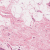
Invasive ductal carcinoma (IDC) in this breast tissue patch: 0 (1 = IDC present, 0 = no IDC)